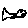
Label: fish